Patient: sex M, age 57
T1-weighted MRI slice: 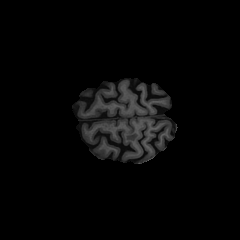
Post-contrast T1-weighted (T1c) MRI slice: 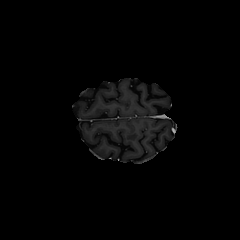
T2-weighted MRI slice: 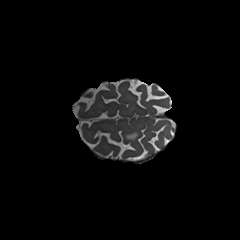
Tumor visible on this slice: yes
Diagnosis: Glioblastoma, IDH-wildtype
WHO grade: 4